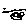
Label: fish